Question: I have the following key in my registry:
under:'HKEY_LOCAL_MACHINE\SOFTWARE\RSA' I have value object call - 'WebExControlManagerPath' and its value is 'c:\'
I am trying to do this:
'''
var r = Registry.GetValue(@"HKEY_LOCAL_MACHINE\SOFTWARE\RSA", "WebExControlManagerPth",null);
if(r!=null)
ProcessAsUser.Launch(ToString());
'''
But 'r' value is always null.

Any ideas?
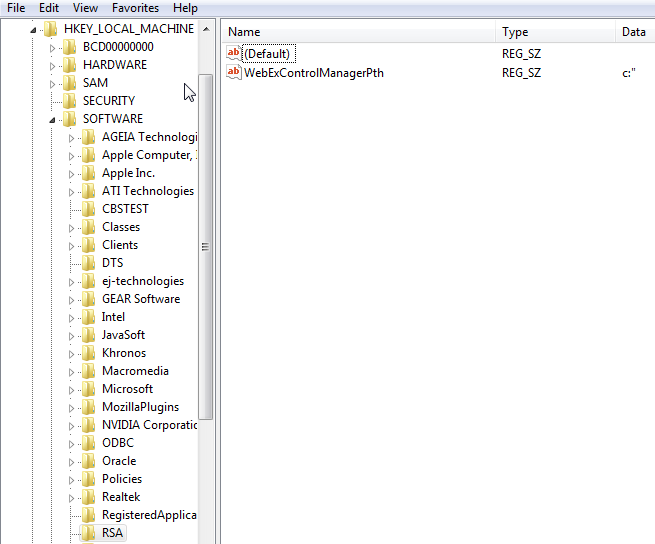
Answer: You don't access the HKEY_LOCAL_MACHINE hive the same way you do in C# as you would in batch scripting. You call 'Registry.LocalMachine', as such:
'''
RegistryKey myKey = Registry.LocalMachine.OpenSubKey( @"Software\RSA", false);
String value = (String)myKey.GetValue("WebExControlManagerPth");
if (!String.IsNullOrEmpty(value))
{
ProcessAsUser.Launch(ToString());
}
'''
If it returns null, set your build architecture to . The operating system may virtualize 32-bit and 64-bit registries differently. See: <URL>.